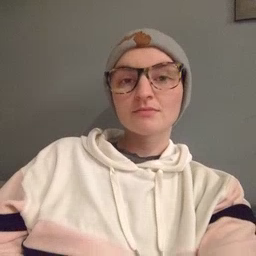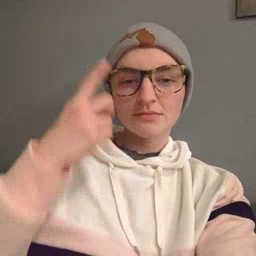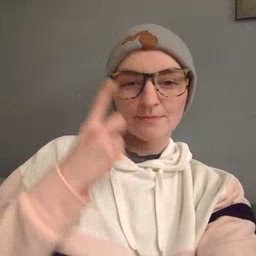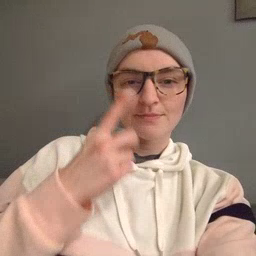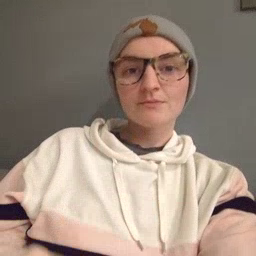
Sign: think